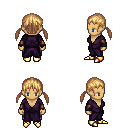
a pixel art fantasy rpg character, female body template, human, tanned skin, purple robe, metal pants, light blonde twin-tailed hairstyle, leather bracers, gold boots, four views (front, back, left, right), 2x2 character sprite sheet, small pixel art, hard edges, no anti-aliasing